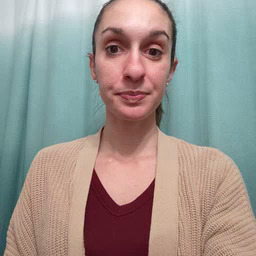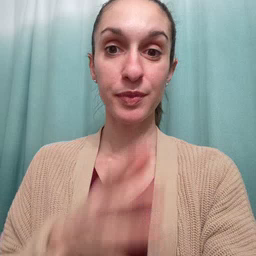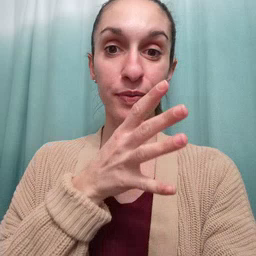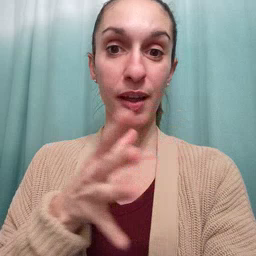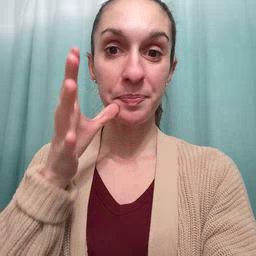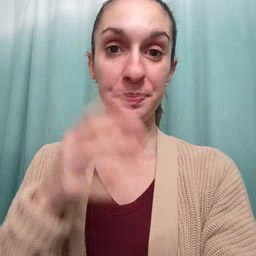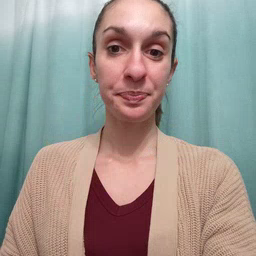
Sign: farm